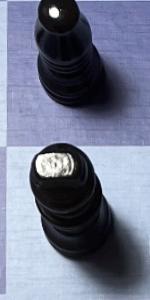
Label: King_Black